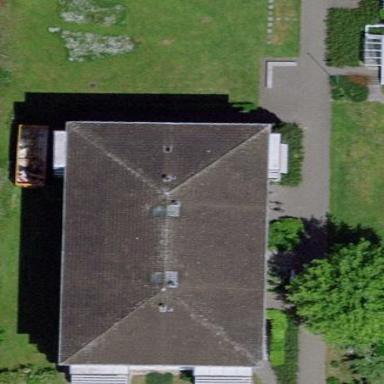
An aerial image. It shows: Gabled building.